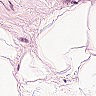
Metastatic tissue present: no